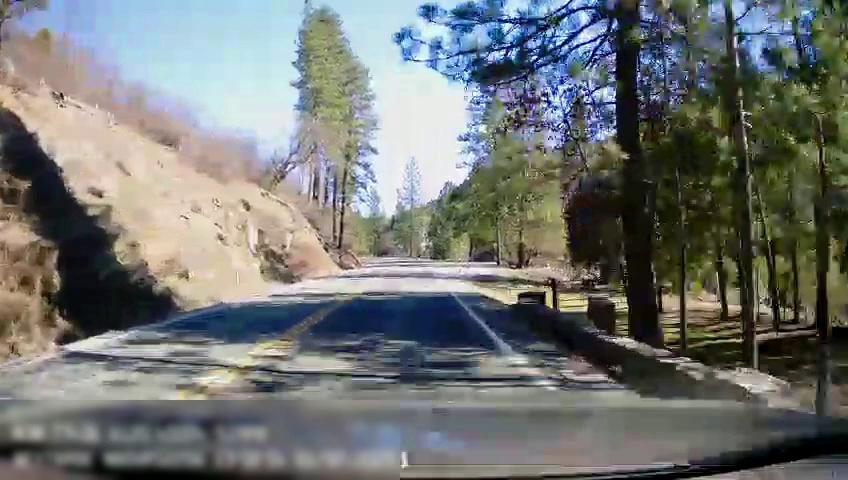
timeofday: Day
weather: Sunny
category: Drivable Space
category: Drivable Space
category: Lanes | Opposite Lane
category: Lanes | Current Lane
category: Lanes | Opposite Lane
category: Lanes | Current Lane